Question: If you look at all the Google apps when you open the side (hamburger) menu the content of the app is greyed.
Here is an example

Is it possible to do this with 'ion-side-menu' in ionic framework? If so, how?
Thank you.
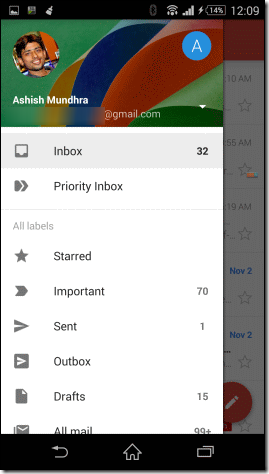
Answer: I believe this is not standard available in Ionic, but if you look at the '$ionicModal' you can see they do use the same technique there.
If you look at the CSS they use for this option, you should add the following to the correct class:
'''
opacity: .5;
transition: opacity 300ms ease-in-out;
background-color: #000;
'''
You should somehow detect when the side menu is exposed and then apply above CSS to the '<ion-nav-view>'.
I think you could create a directive or so which watches the <URL> function and based on result apply or remove the CSS.